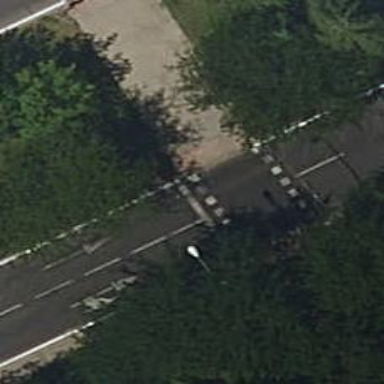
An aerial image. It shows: Crossing with traffic signals.